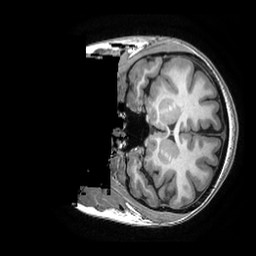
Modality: T1w
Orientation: coronal
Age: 24
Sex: female
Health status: healthy
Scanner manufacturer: ge